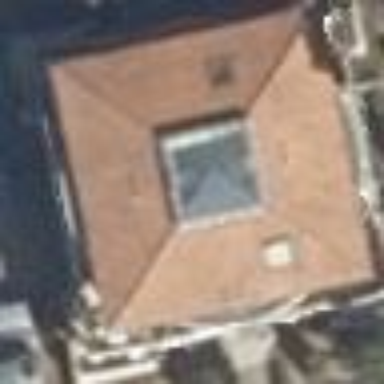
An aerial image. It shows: Apartments building with pyramidal roof.